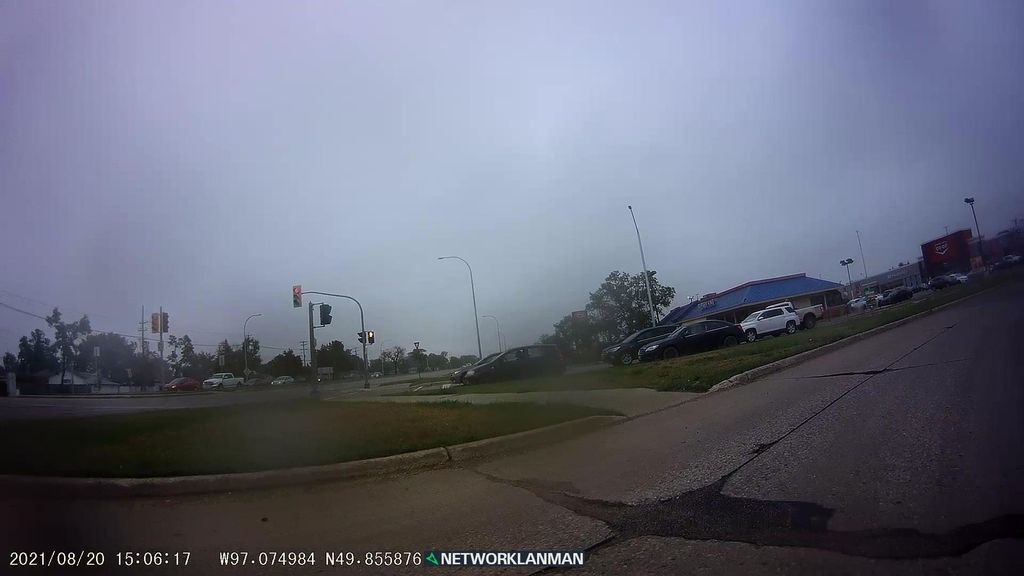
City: winnipeg